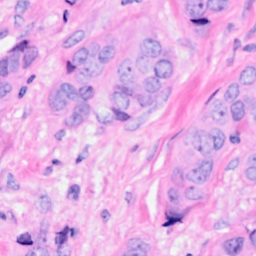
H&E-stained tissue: Breast